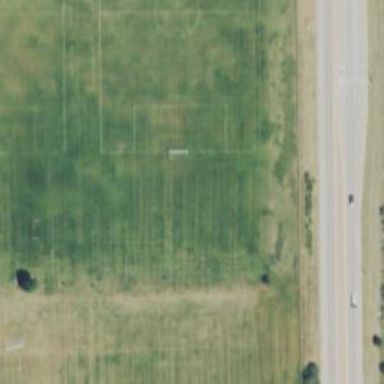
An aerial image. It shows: Soccer pitch for leisure land activities.